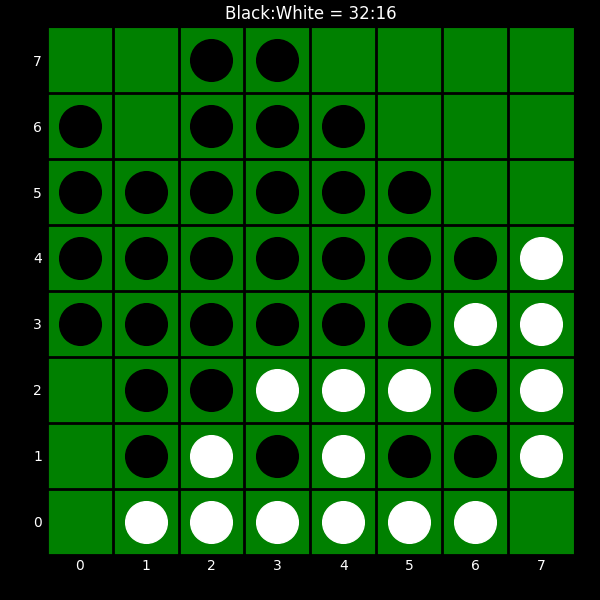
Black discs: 32
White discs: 16